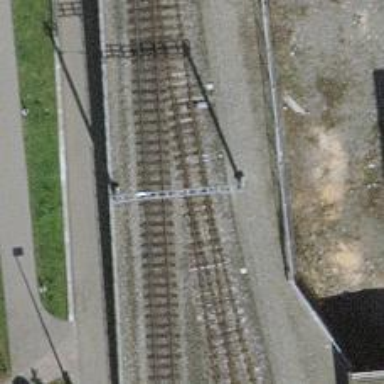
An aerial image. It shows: Narrow-gauge railway with single track. The railway is electrified with contact line.